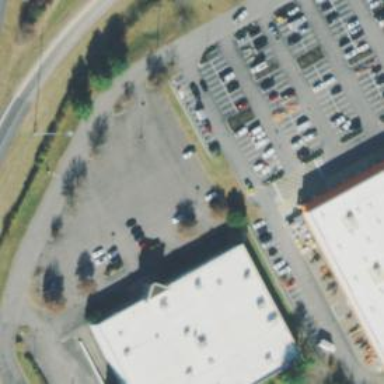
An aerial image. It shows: Building that houses furniture shop.